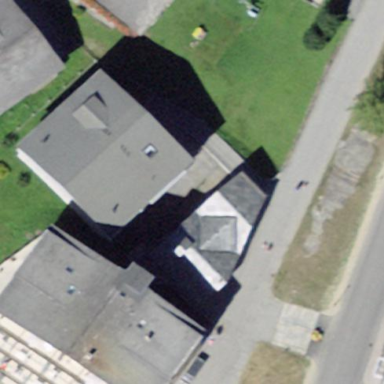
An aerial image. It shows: Building.